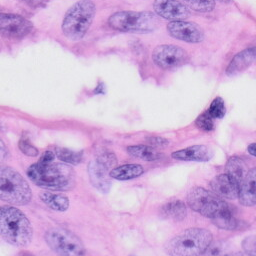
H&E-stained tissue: Skin